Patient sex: M
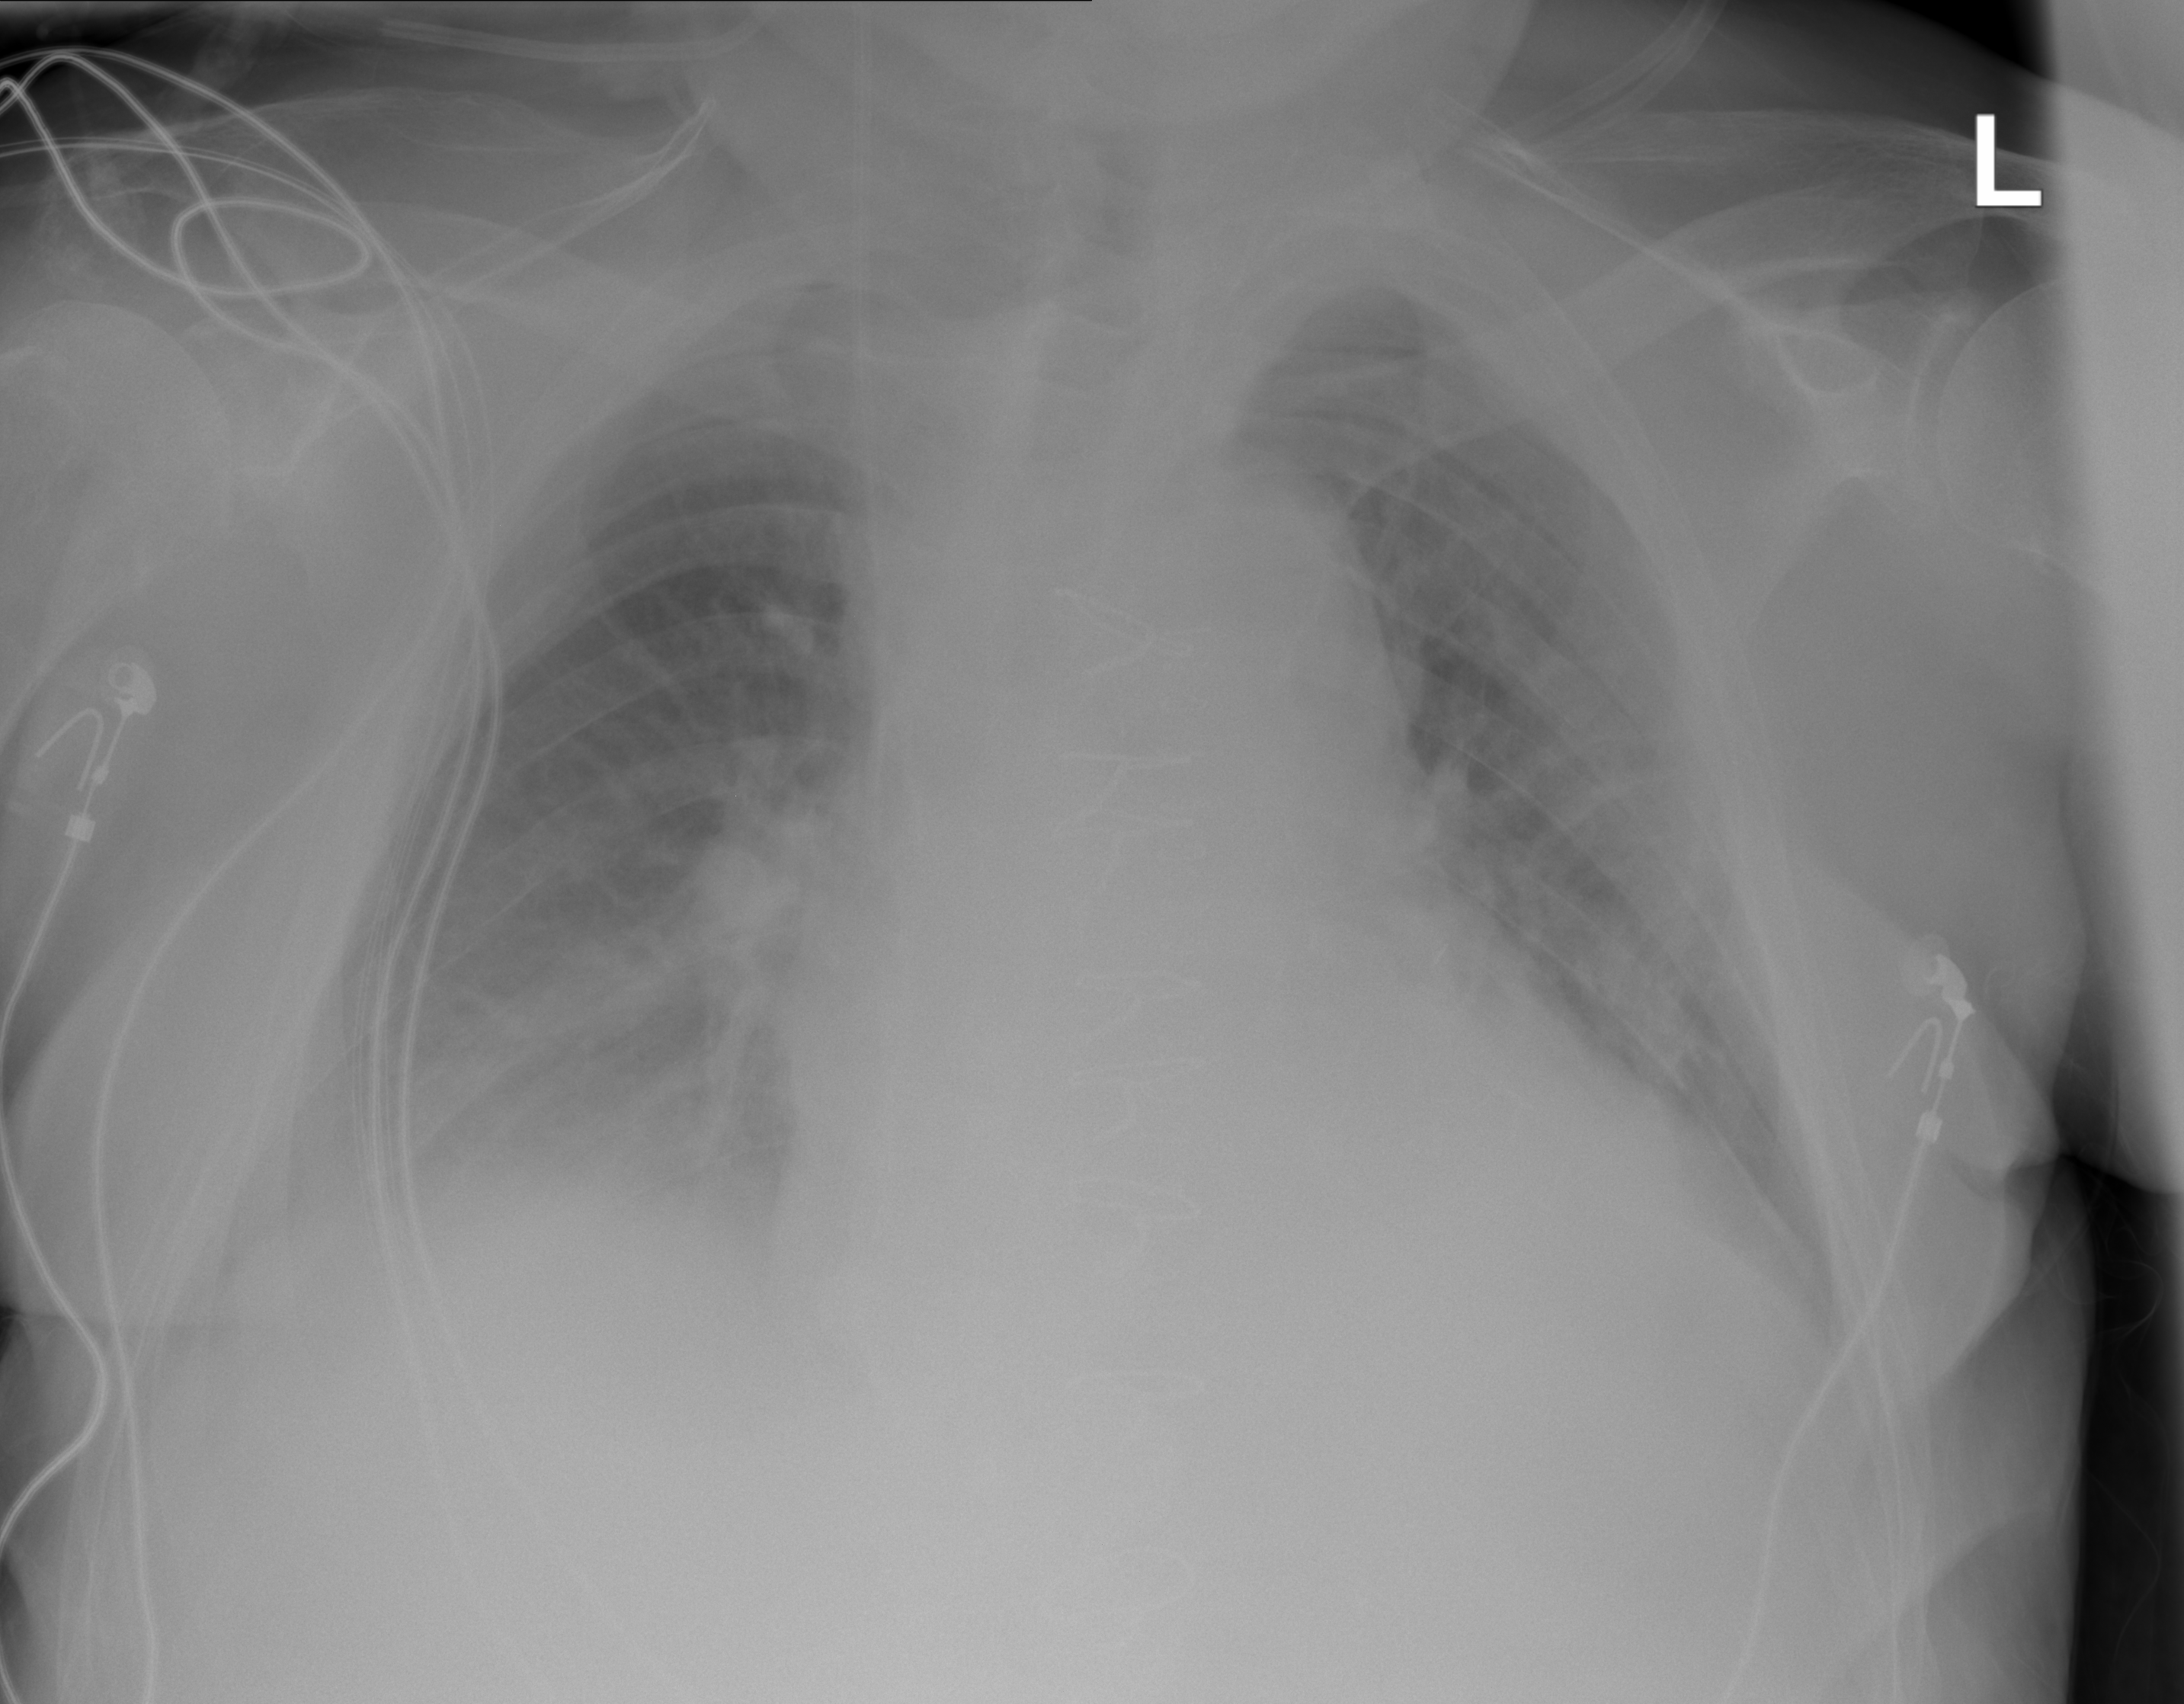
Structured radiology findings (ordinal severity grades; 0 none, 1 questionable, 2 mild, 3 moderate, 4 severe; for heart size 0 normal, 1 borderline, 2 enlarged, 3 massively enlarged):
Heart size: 2
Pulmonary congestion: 2
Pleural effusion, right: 2
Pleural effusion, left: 2
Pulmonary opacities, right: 0
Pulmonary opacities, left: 1
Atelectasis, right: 0
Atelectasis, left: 0